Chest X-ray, PA view. Patient: 57 years old, sex F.
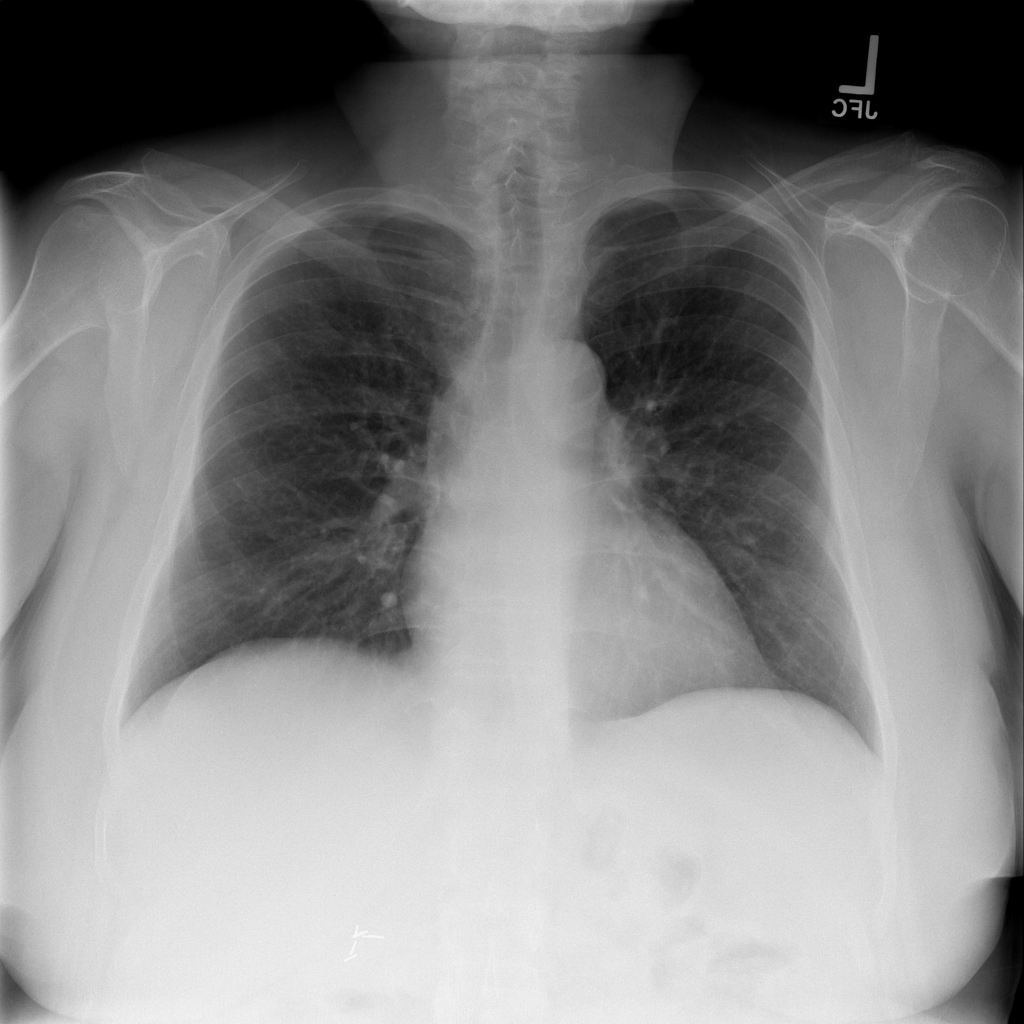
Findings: Infiltration